Aerial crown-view tile of a tropical tree (Barro Colorado Island, Panama), acquired 20250915:
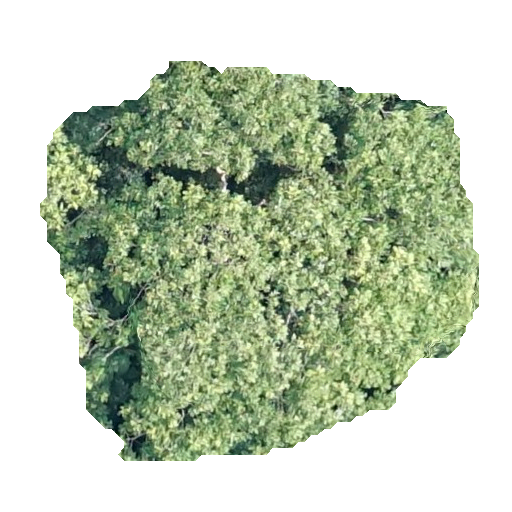
Species: Dipteryx oleifera
GBIF accepted scientific name: Dipteryx oleifera
Crown area: 194.456 m²